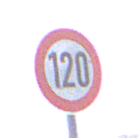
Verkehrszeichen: Geschwindigkeit120
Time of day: SunriseSunset
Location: Outdoor (Nature)
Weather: Overcast
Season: NotSpecified
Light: Natural